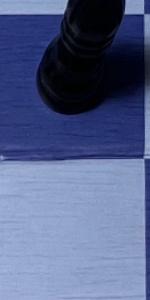
Label: Empty